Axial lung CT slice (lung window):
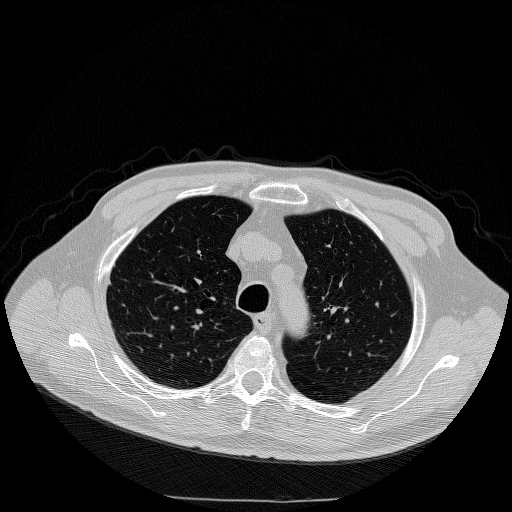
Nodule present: no